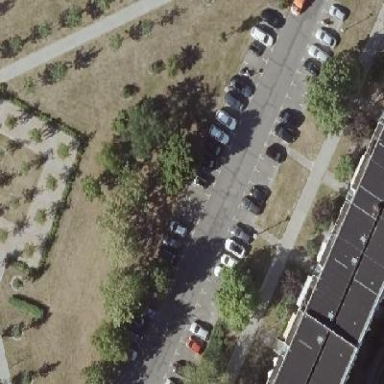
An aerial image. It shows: Street-side parking area.